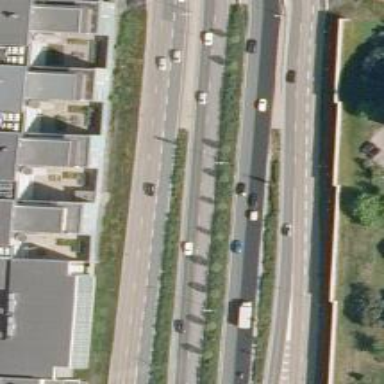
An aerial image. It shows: Trunk link highway with asphalt surface.